Interaction volume radius: 10 \u00c5
Interaction volume height: 15 \u00c5
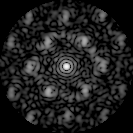
Disorder parameter: 0.5547